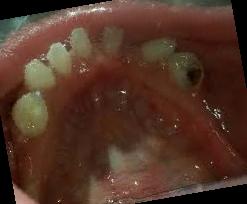
Condition: hypodontia